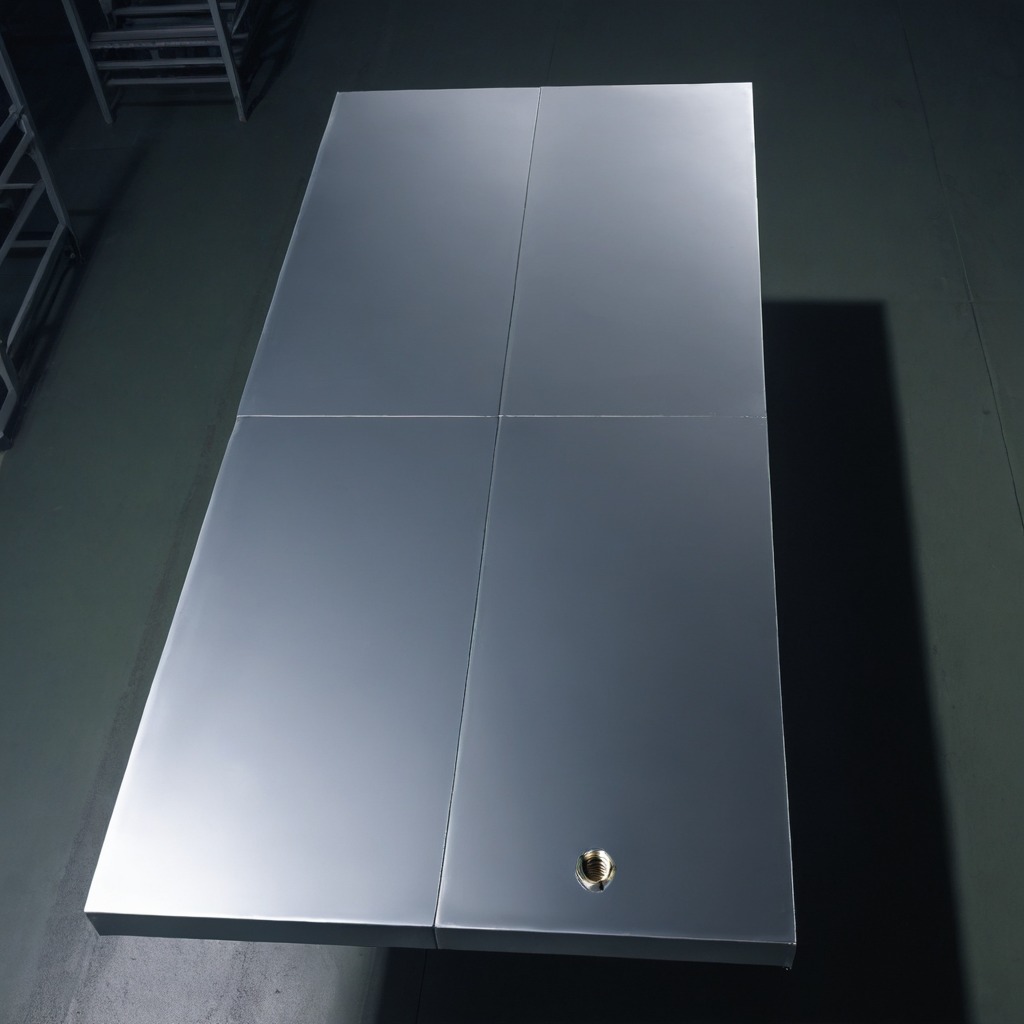
A metal nut is lying on the tabletop.